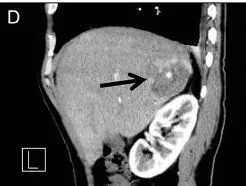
Sagittal.
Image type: radiology (ct)